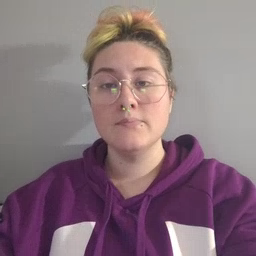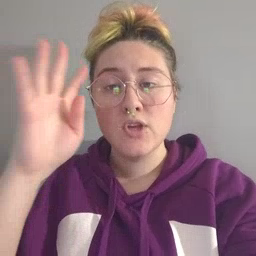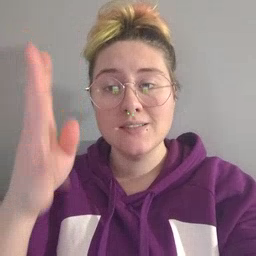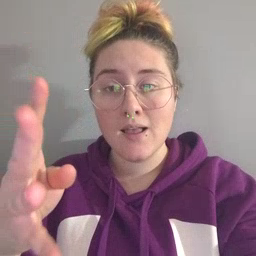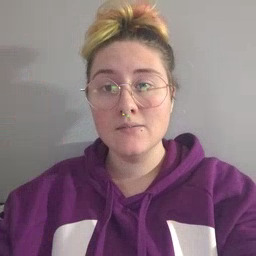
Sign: pretend